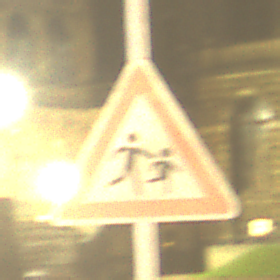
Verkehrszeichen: KinderLinks
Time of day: Night
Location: Outdoor (Urban)
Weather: Overcast
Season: NotSpecified
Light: Artificial